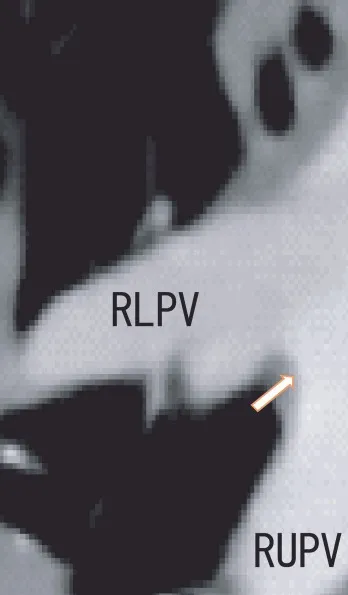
Oblique images from an 80-MDCT scan revealing the RUPV, RLPV, and LA before treatment. Oblique images from an 80-MDCT scan revealing the RUPV, RLPV, and LA; the location was similar to that in the TEE images in Figure 1. There were no images of thrombi in the left atrium (arrow). Additionally, there was a rather dark area in the RLPV. . LA, left atrium; RLPV, right lower pulmonary vein; RUPV, right upper pulmonary vein.
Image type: radiology (ct)